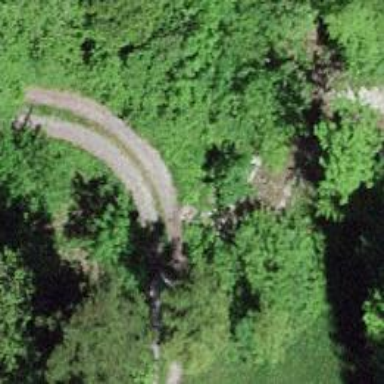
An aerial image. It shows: Track road on bridge.